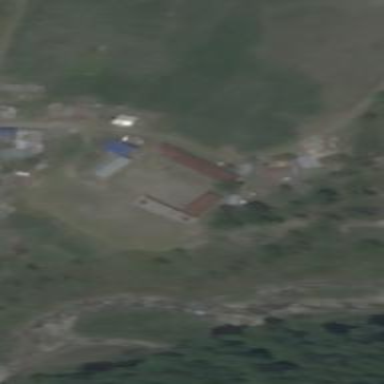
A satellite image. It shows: School.